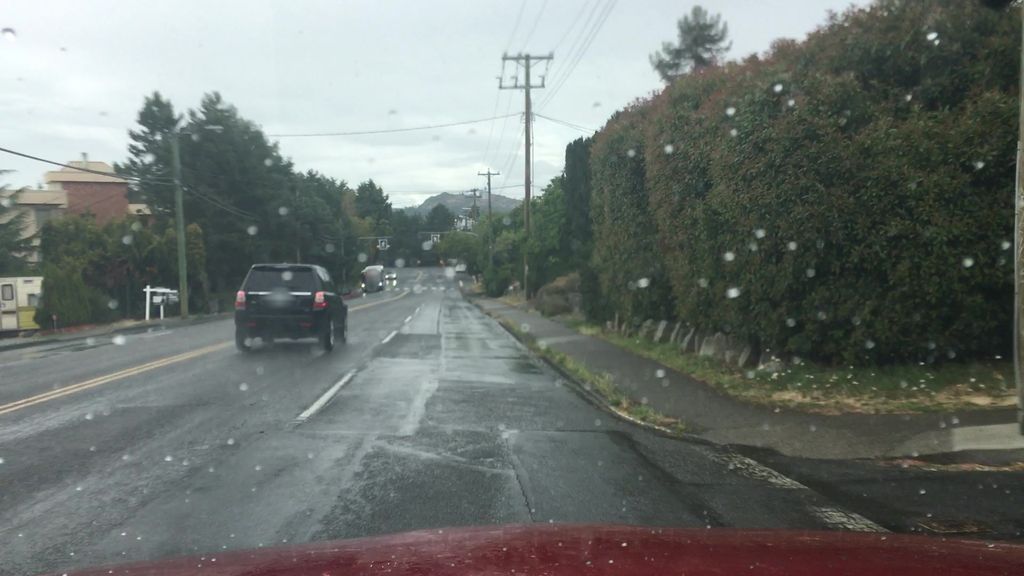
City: victoria